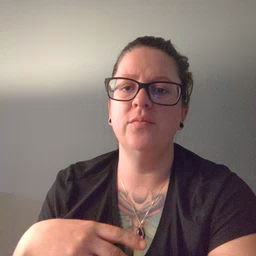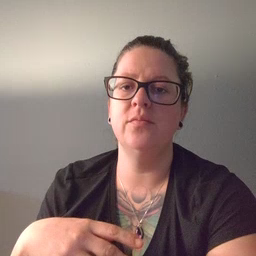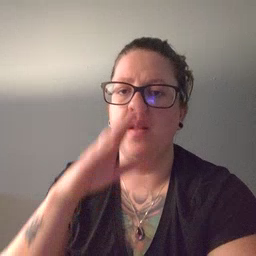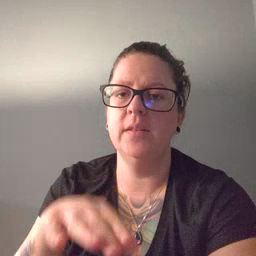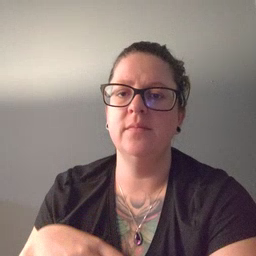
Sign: elephant